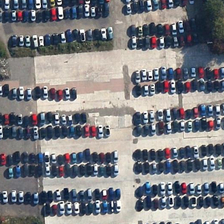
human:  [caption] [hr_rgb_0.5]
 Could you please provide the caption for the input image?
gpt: many cars are in a parking near some green trees .

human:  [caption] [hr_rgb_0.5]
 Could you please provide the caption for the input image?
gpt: a lot of cars parked beside the flower beds on either side of the road .

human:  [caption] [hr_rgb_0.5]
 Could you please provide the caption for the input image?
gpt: many cars are in a parking near some green trees .

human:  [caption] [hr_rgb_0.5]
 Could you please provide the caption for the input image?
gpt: the cars were parked neatly on the road .

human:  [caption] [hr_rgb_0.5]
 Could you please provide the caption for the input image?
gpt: the cars were parked neatly on the road .